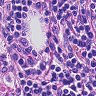
Metastatic tissue present: no